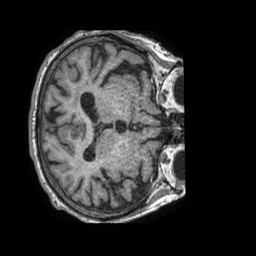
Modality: T1w
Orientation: axial
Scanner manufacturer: philips
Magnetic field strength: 1.5 T
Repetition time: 0.007676 s
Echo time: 0.003501 s